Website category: auto
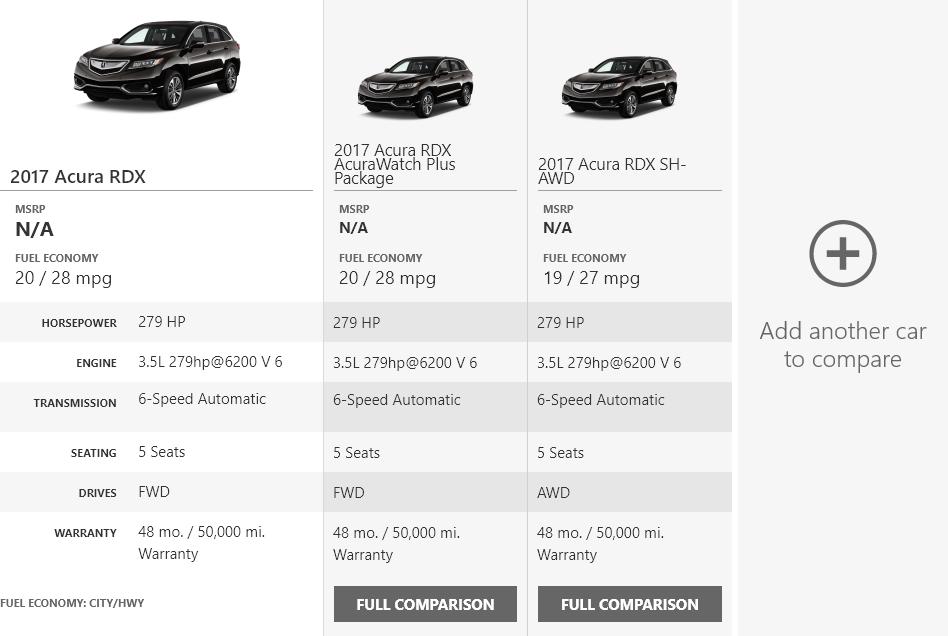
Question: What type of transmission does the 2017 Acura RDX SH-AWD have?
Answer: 6-Speed Automatic

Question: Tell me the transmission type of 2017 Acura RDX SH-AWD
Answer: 6-Speed Automatic

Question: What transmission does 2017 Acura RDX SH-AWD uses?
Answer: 6-Speed Automatic

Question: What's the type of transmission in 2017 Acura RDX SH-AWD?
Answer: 6-Speed Automatic

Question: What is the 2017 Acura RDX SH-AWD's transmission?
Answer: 6-Speed Automatic

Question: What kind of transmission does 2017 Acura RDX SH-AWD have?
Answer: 6-Speed Automatic

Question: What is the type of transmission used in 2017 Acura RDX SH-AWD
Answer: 6-Speed Automatic

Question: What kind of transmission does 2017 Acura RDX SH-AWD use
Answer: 6-Speed Automatic

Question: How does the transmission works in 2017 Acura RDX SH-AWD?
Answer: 6-Speed Automatic

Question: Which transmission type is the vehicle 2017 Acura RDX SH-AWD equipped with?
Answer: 6-Speed Automatic

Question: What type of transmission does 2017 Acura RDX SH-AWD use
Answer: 6-Speed Automatic

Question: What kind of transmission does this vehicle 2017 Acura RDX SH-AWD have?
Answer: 6-Speed Automatic

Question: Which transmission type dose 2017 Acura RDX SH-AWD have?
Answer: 6-Speed Automatic

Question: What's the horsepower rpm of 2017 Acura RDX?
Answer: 279 HP

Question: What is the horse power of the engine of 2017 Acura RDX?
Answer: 279 HP

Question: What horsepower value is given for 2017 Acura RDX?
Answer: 279 HP

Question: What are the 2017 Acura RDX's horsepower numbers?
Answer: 279 HP

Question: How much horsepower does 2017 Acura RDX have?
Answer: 279 HP

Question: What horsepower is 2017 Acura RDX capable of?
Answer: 279 HP

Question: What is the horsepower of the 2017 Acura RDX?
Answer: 279 HP

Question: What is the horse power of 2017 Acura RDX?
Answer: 279 HP

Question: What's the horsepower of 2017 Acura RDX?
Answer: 279 HP

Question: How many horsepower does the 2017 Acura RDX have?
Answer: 279 HP

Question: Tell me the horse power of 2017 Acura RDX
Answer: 279 HP

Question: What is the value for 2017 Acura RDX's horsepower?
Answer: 279 HP

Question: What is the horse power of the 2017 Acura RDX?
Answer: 279 HP

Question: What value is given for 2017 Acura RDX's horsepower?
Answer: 279 HP

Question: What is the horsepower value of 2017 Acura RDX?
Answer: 279 HP

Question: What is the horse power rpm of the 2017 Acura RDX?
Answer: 279 HP

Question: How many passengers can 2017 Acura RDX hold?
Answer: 5 Seats

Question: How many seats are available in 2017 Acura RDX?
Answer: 5 Seats

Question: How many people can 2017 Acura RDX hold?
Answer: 5 Seats

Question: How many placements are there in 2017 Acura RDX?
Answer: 5 Seats

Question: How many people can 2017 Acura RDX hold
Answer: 5 Seats

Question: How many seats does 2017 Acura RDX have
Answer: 5 Seats

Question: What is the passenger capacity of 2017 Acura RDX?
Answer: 5 Seats

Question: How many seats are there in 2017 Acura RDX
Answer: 5 Seats

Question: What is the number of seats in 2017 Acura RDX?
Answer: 5 Seats

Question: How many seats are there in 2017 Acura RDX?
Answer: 5 Seats

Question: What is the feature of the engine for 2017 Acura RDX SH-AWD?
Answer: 3.5L 279hp@6200 V 6

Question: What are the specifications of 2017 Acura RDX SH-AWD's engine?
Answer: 3.5L 279hp@6200 V 6

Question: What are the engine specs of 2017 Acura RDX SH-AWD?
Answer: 3.5L 279hp@6200 V 6

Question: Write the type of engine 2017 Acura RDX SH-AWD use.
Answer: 3.5L 279hp@6200 V 6

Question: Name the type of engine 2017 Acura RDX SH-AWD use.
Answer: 3.5L 279hp@6200 V 6

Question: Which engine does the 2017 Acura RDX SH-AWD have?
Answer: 3.5L 279hp@6200 V 6

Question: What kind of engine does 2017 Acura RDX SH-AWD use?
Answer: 3.5L 279hp@6200 V 6

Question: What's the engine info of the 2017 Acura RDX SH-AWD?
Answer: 3.5L 279hp@6200 V 6

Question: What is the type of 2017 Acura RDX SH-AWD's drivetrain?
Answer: AWD

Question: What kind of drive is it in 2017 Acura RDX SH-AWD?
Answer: AWD

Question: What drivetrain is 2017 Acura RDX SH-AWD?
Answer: AWD

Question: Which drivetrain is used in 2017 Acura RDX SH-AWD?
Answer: AWD

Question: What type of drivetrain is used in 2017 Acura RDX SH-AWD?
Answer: AWD

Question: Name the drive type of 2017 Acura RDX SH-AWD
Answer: AWD

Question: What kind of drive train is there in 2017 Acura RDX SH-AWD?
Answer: AWD

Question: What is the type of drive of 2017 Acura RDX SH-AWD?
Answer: AWD

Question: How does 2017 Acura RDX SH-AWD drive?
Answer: AWD

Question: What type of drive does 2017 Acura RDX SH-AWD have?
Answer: AWD

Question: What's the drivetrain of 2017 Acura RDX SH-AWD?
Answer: AWD

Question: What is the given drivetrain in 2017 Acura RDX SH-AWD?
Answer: AWD

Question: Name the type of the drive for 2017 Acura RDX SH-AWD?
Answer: AWD

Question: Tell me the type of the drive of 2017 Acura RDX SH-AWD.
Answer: AWD

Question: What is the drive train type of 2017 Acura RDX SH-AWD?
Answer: AWD

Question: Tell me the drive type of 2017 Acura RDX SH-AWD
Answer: AWD

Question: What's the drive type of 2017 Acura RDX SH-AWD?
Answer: AWD